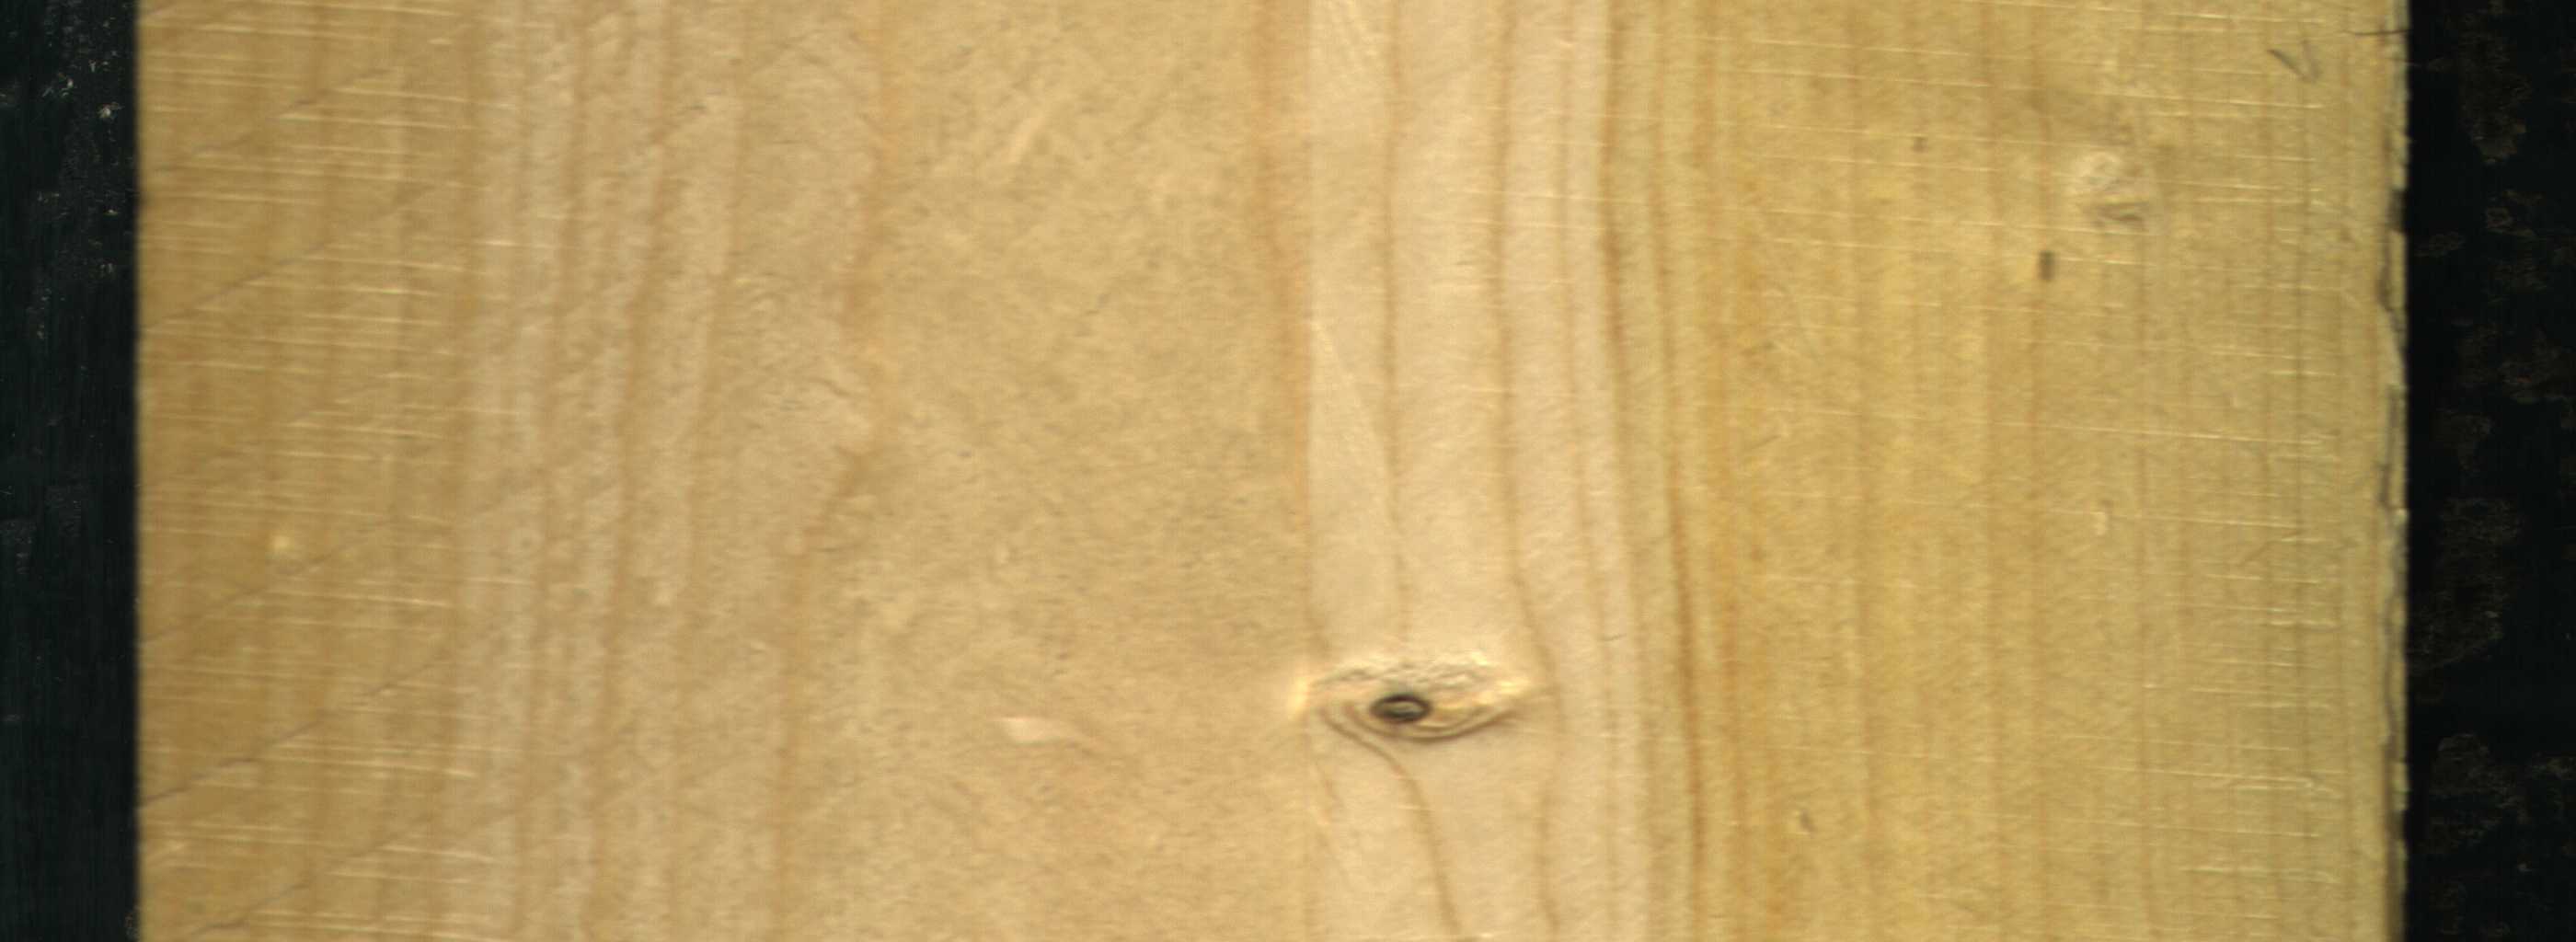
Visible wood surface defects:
Dead_Knot